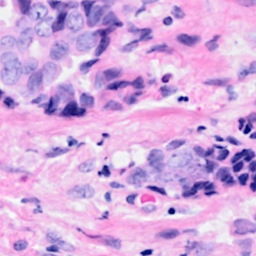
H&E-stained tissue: Breast